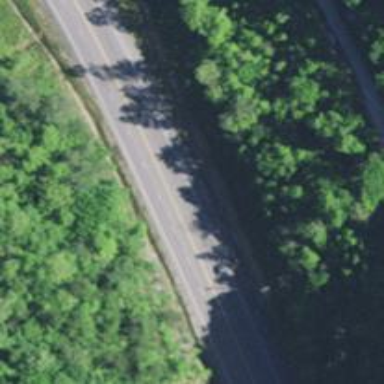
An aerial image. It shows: Trunk highway.